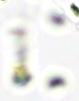
Label: Phaeocystis